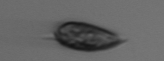
Label: Prorocentrum_triestinum